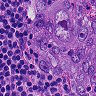
Metastatic tissue present: yes